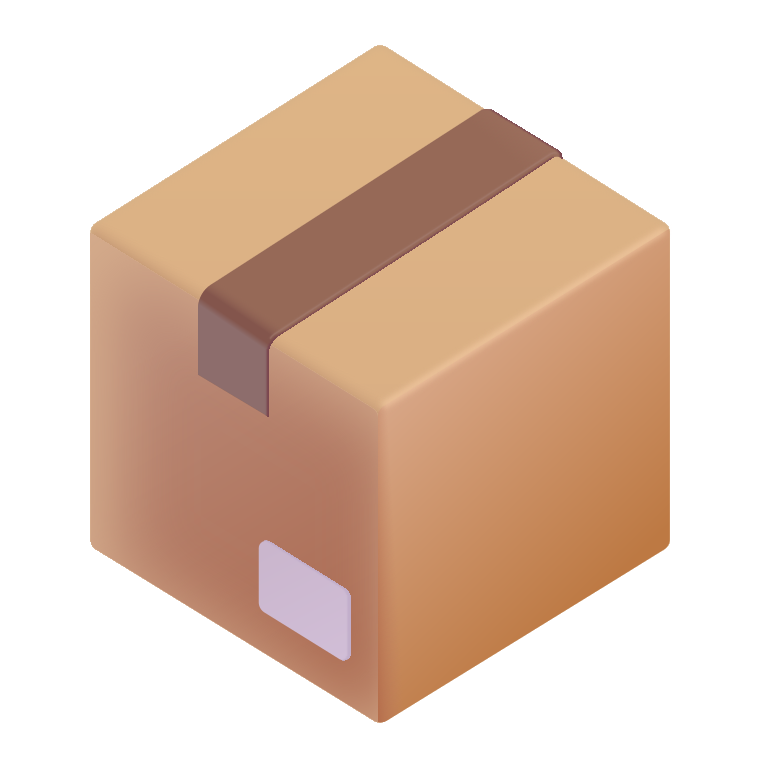
package color